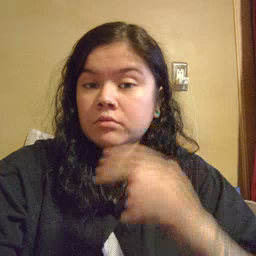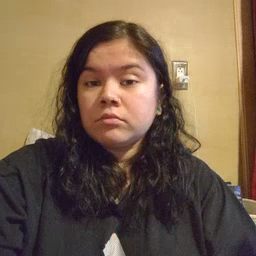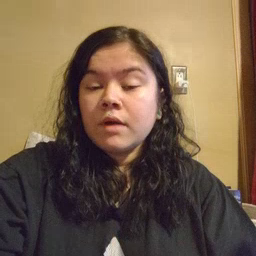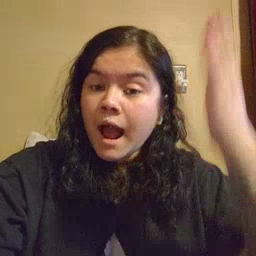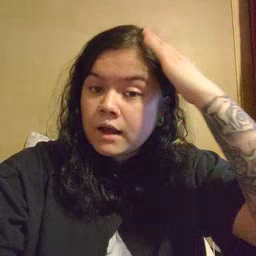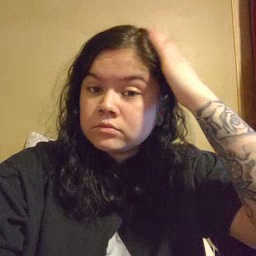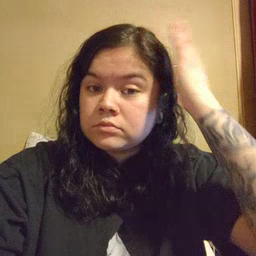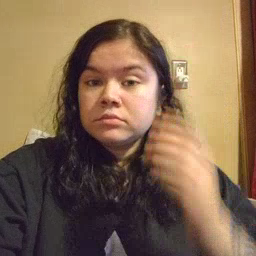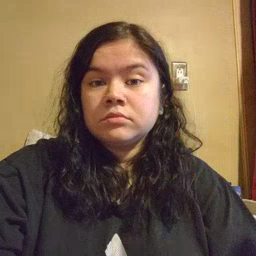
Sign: hat